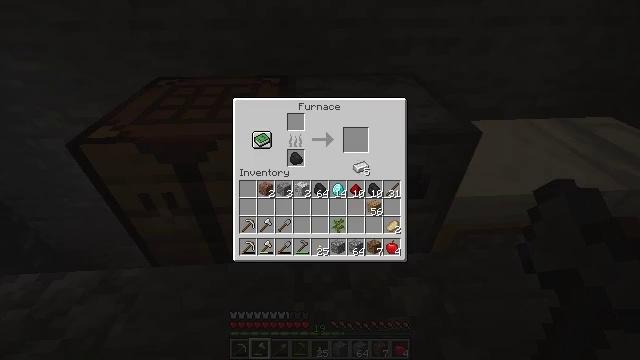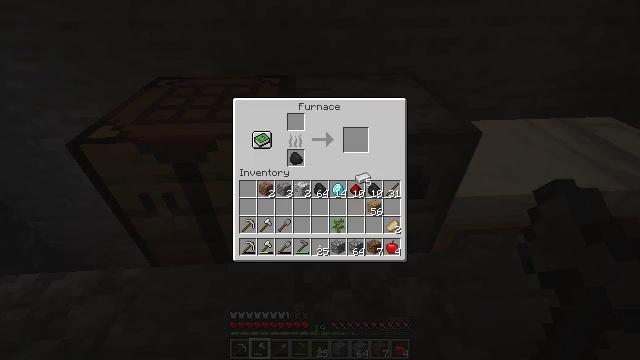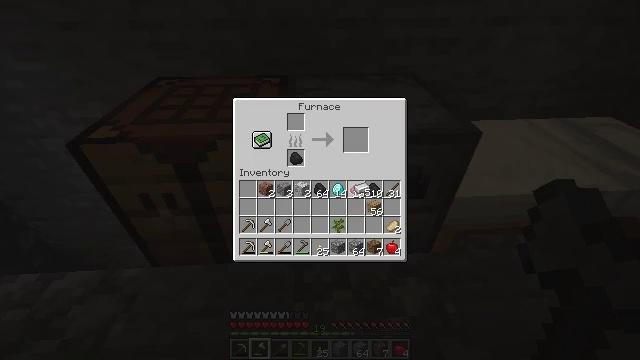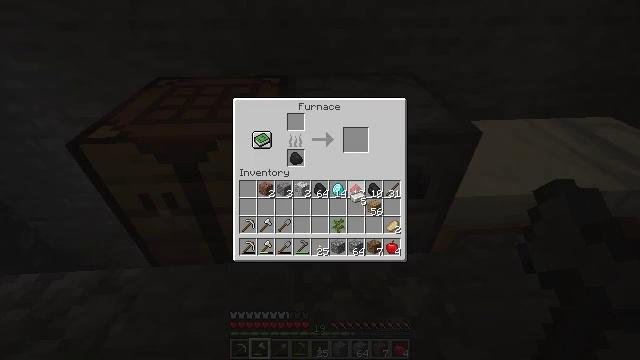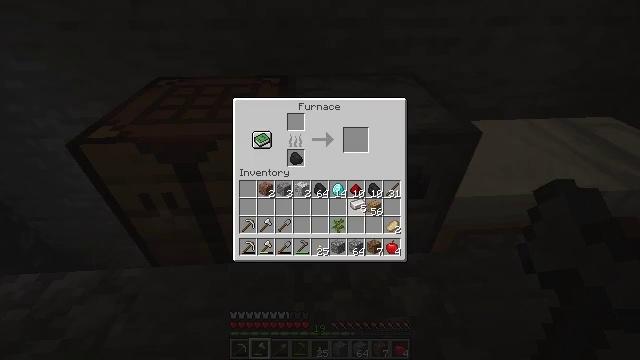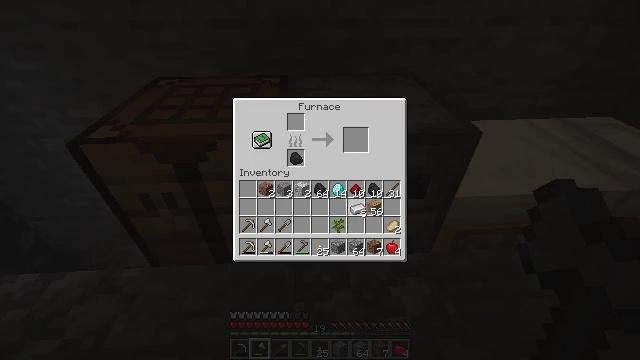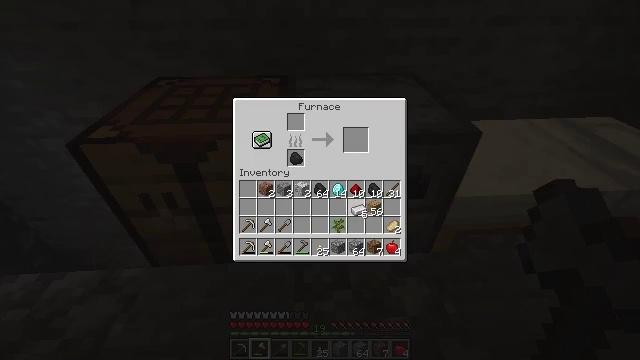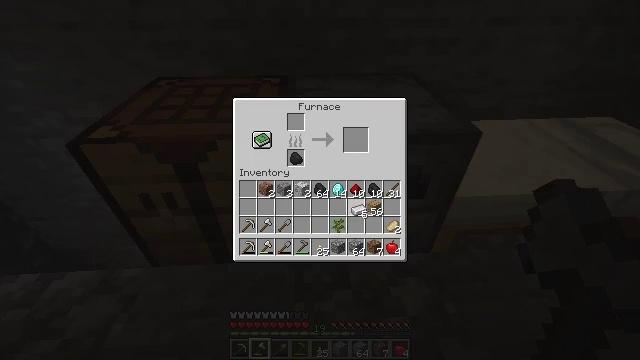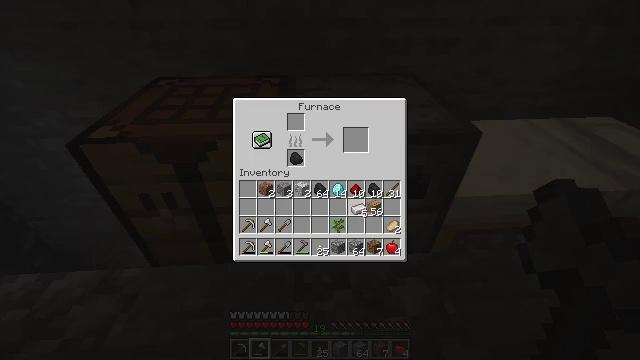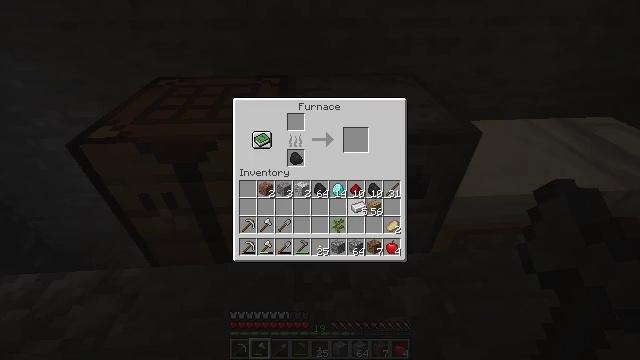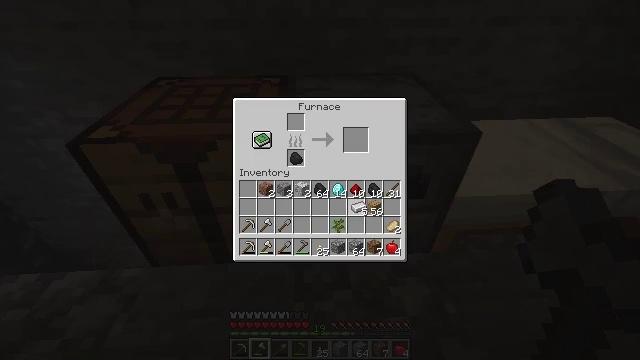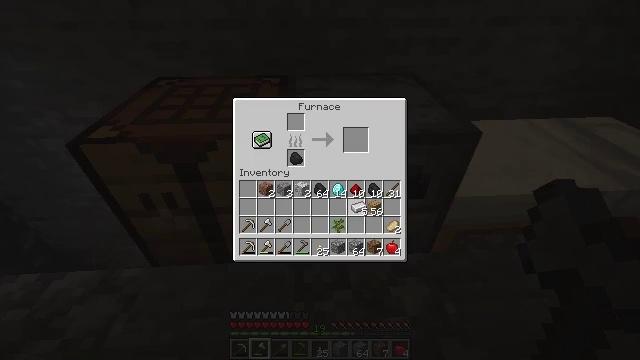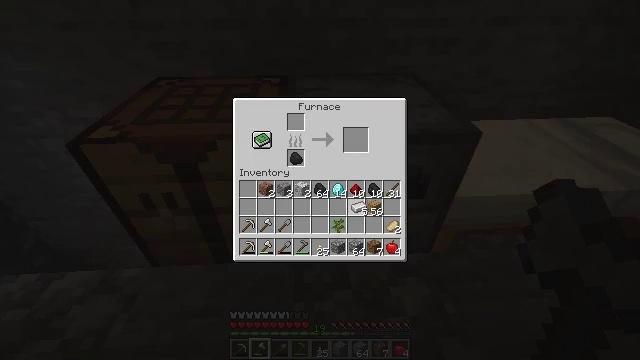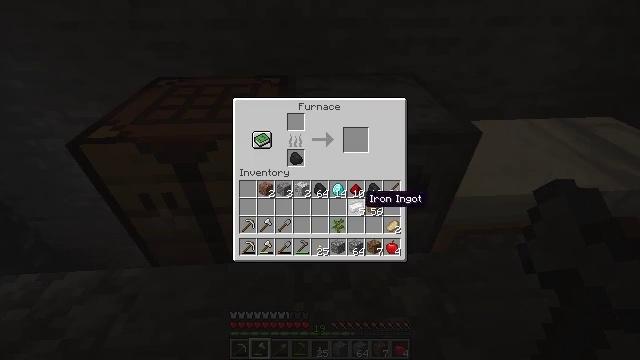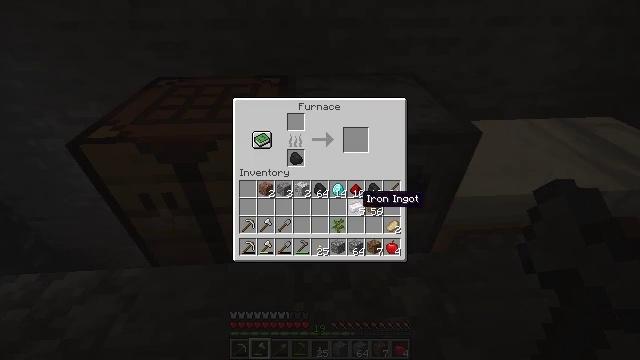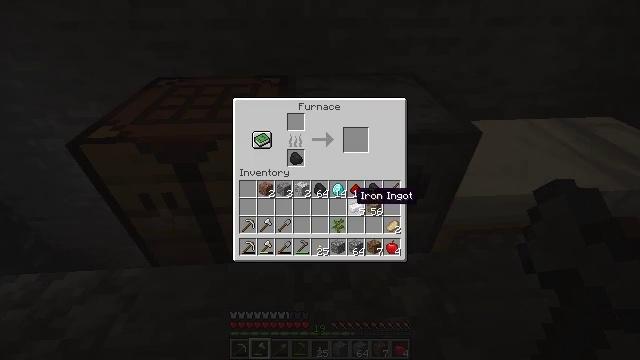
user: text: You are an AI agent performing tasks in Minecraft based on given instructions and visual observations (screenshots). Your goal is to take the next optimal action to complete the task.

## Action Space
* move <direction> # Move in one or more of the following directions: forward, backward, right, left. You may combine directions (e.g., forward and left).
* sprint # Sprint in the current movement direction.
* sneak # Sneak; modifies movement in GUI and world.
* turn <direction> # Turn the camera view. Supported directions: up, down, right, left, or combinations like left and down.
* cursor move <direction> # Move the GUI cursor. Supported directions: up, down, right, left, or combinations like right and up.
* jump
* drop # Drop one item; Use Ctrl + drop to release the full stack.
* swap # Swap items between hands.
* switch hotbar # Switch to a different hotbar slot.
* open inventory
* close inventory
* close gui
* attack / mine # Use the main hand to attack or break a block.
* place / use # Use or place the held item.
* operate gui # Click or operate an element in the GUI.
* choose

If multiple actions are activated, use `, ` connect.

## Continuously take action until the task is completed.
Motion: motion action
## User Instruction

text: Prepare a diamond chestplate with diamonds in the crafting table.
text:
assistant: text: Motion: cursor move down, open gui
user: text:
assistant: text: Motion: cursor move down
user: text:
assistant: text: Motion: cursor move down
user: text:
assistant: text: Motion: no_op
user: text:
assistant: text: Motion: no_op
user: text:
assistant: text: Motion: no_op
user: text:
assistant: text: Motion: no_op
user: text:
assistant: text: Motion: no_op
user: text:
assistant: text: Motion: no_op
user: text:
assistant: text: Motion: no_op
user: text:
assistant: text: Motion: operate gui
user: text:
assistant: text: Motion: operate gui
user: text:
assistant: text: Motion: no_op
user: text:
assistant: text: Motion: no_op
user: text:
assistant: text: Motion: no_op
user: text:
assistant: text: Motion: cursor move left and up
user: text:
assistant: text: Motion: cursor move left and up
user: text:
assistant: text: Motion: cursor move left and up
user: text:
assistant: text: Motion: no_op
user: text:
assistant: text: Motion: no_op
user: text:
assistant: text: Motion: no_op
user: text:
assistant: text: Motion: no_op
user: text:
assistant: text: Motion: operate gui
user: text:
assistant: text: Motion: operate gui
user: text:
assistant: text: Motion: no_op
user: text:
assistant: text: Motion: cursor move right and down
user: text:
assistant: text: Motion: cursor move right and down
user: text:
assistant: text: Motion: no_op
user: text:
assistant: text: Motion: no_op
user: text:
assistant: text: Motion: no_op